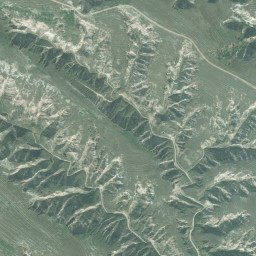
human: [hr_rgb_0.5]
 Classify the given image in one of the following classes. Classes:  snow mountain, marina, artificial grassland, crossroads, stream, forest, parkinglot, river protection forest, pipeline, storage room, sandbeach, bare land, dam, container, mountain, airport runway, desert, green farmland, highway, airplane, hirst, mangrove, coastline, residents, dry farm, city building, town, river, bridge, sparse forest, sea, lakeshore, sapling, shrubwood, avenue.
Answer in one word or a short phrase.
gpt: mountain